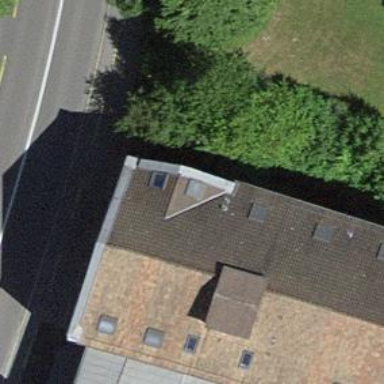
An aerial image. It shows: School.